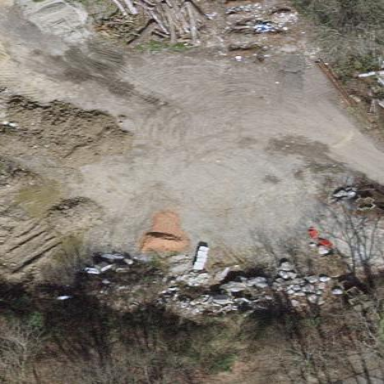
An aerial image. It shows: Brownfield site.